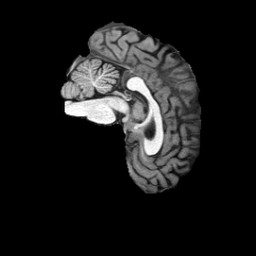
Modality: T1w
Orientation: sagittal
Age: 32
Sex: female
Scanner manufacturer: siemens
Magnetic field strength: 3 T
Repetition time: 2.5 s
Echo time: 0.00222 s